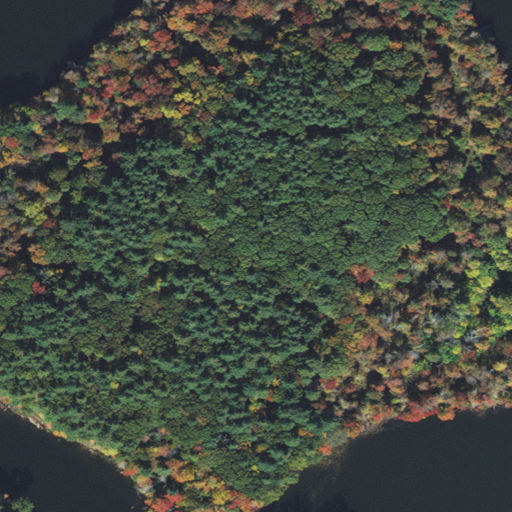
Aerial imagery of island in Massachusetts named Newton Island containing deciduous forest, evergreen forest, open water, mixed forest, and grassland